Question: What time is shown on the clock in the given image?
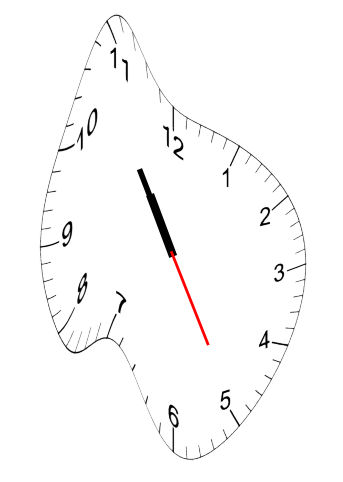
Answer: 10:54:25